Question: I have this CSS code which resizes background image according to the browser size keeping the centre of the image always at the centre of browser window! Now the issue is that I need to add another image right at the centre like a icon in the circle which also follows the same rule of maintaining the aspect ratio!
How do I apply the same code to maintain aspect ratio to my second image? And primarily, how do I add another image overlaying the background right at the centre? I have also attached the image of the background achieved using Photoshop!

'''
#stage {
position:fixed;
top:-50%;
left:-50%;
width:200%;
height:200%;
}
#stage img {
position:absolute;
margin:auto;
min-width:50%;
min-height:50%;
top:0;
left:0;
right:0;
bottom:0;
}
@media screen and (max-width: 512px) {
#stage img {
width:100%;
height:auto;
}
'''
'''
<div id=stage>
<img src="cutest_child_in_the_world-wallpaper-5120x3200.jpg" />
</div>
'''
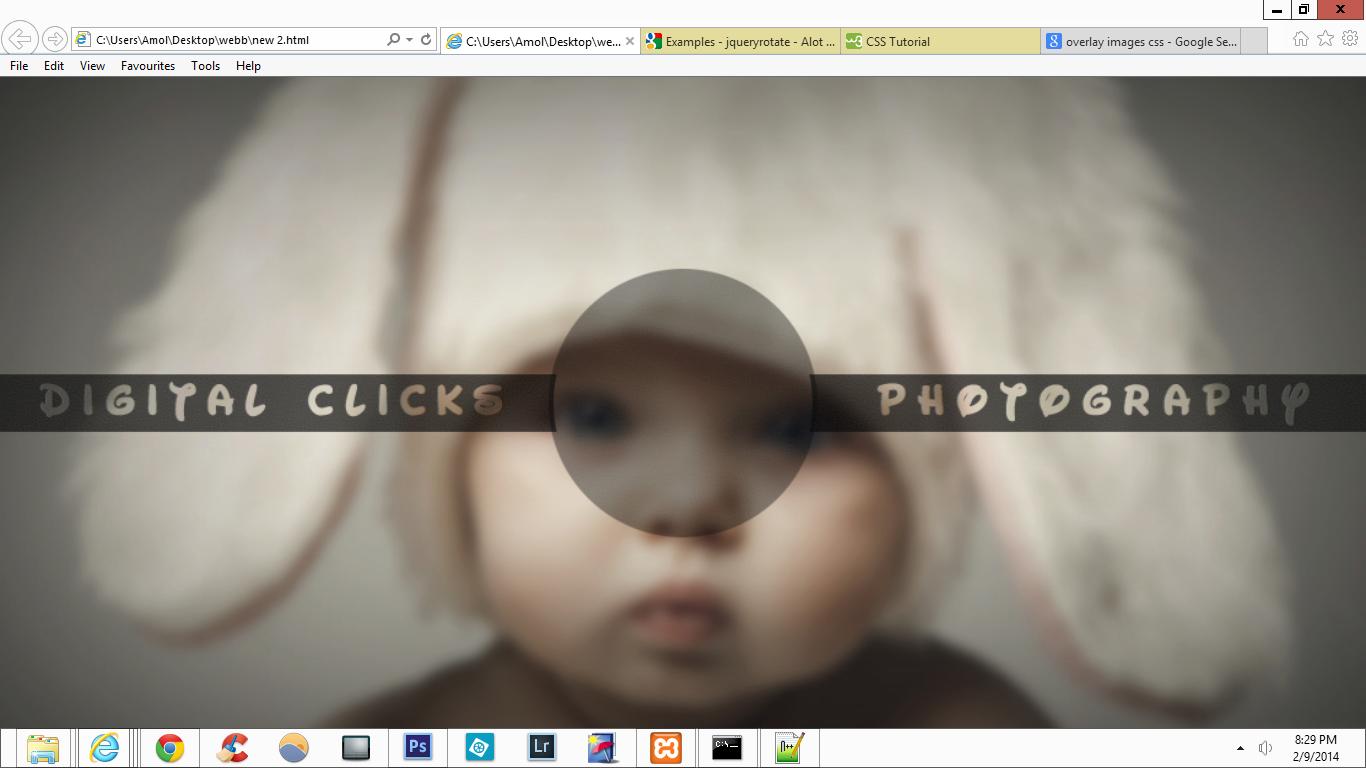
Answer: If all you want to do is overlay another image positioned exactly like the first one, then you could just re-use your existing code. Add another div with another image and change the '#stage' ID to a class.
The second image would of course need some transparency in order to see anything of the first... and probably be the exact same size to achieve the desired effect.
Here a <URL>.